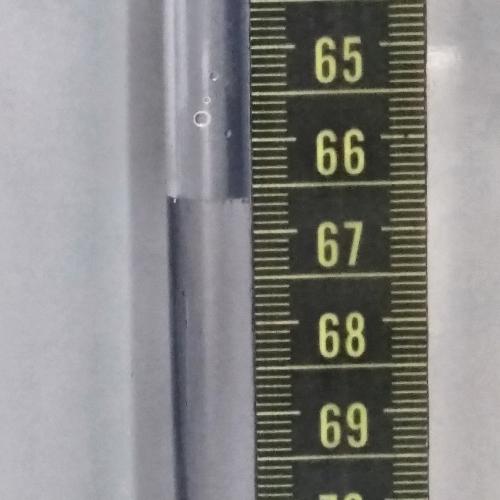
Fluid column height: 66.6 cm